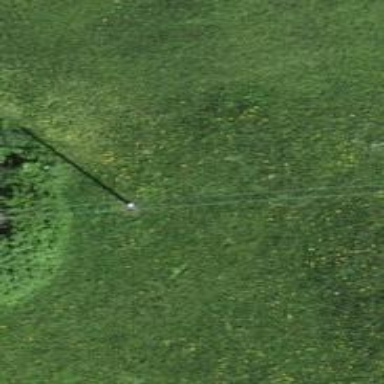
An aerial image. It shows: Minor power line.